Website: apple
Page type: account-selection
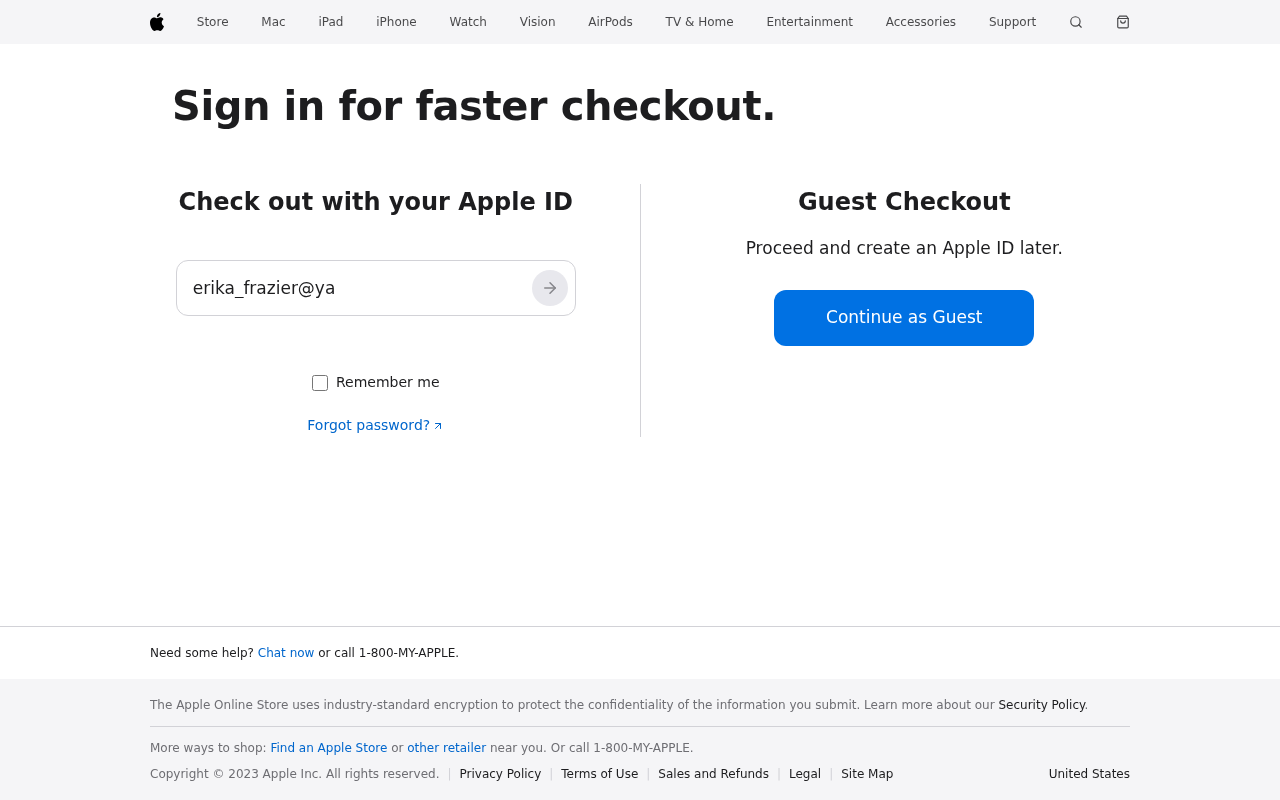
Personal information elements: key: PII_EMAIL
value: erika_frazier@yahoo.com